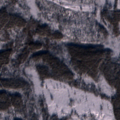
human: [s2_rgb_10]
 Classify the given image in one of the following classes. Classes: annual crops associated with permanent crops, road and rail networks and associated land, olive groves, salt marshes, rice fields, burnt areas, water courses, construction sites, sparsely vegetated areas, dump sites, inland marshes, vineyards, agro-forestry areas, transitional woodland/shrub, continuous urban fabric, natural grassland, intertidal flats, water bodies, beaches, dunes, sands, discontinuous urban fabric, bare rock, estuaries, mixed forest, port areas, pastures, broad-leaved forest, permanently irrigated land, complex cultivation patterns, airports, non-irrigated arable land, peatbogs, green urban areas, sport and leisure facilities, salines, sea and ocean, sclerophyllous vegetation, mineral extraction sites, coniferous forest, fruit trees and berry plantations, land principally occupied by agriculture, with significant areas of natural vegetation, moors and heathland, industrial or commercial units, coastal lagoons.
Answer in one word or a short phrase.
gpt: coniferous forest, transitional woodland/shrub, peatbogs